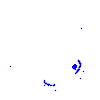
Particle: electron